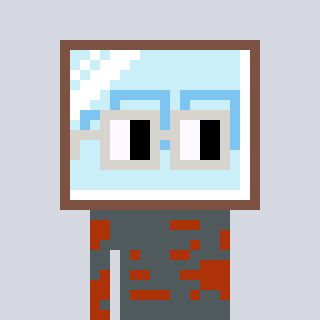
a pixel art character with square light gray glasses, a mirror-shaped head and a hotbrown-colored body on a cool background